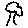
Label: tree